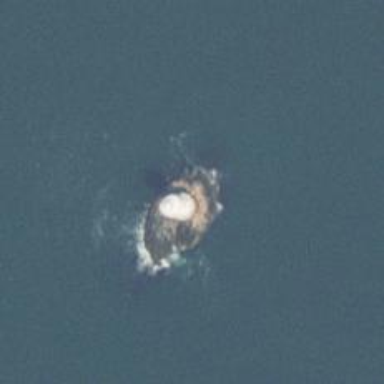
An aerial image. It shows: Lighthouse.